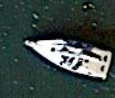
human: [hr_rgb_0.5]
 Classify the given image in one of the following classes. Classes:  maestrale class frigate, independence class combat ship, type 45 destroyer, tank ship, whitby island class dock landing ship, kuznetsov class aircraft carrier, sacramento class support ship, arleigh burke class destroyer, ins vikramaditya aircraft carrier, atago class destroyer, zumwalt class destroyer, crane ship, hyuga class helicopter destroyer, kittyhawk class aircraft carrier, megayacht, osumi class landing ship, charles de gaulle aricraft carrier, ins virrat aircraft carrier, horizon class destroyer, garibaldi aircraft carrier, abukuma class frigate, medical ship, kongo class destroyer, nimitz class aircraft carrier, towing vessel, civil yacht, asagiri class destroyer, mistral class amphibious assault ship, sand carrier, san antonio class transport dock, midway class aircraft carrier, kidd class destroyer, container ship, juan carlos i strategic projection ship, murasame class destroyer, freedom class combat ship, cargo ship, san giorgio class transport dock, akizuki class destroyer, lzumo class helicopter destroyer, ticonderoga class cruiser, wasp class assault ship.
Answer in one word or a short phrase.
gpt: Civil yacht